Question: I know I can split up the rows in a Listview vertically by creating blocks like so:
'''
<li >
<div class="ui-grid-b">
<div class="ui-block-a">Block A</div>
<div class="ui-block-b">Block B</div>
<div class="ui-block-c">Block C</div>
</div>
</li>
'''
Is there a horizontal way to do this? For example, I have a picture, and I'd like to add two rows next to that. To make things clear, I've added a HD quality example:

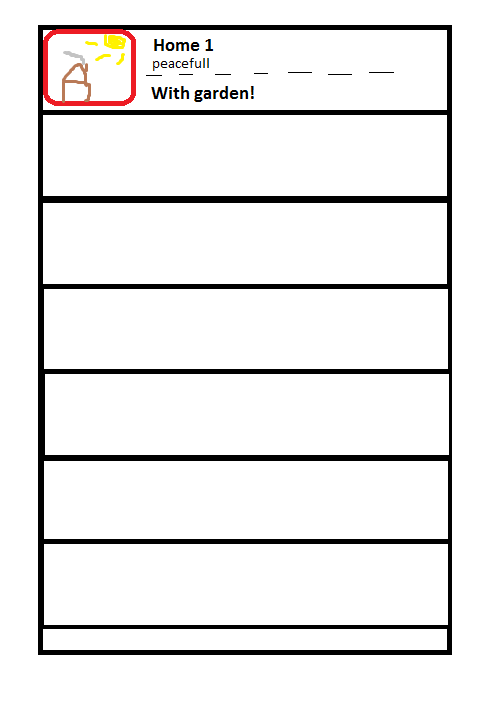
Answer: To have blocks stacked aboved each others, give them 100% 'width'.
### HTML
'''
<ul data-role="listview">
<li>
<a href="#">
<img src="" />
<div class="ui-grid-b">
<div class="ui-block-a">Block A</div>
<div class="ui-block-b">Block B</div>
<div class="ui-block-c">Block C</div>
</div>
</a>
</li>
</ul>
'''
### CSS
'''
.ui-block-a, .ui-block-b, .ui-block-c {
width: 100% !important;
}
'''
> <URL>